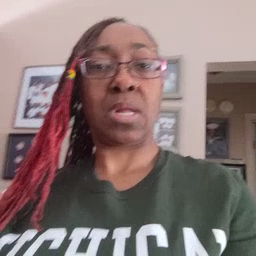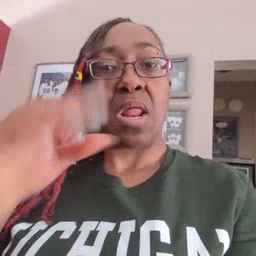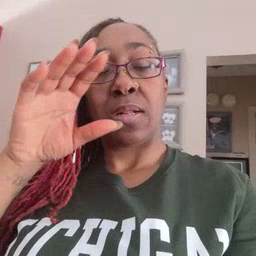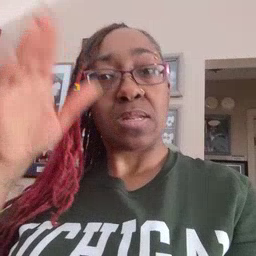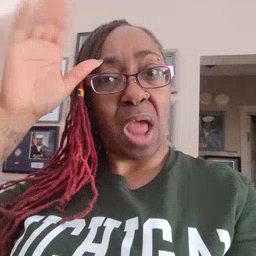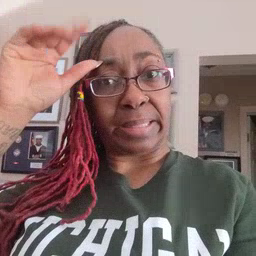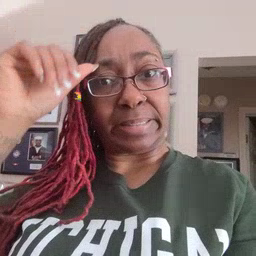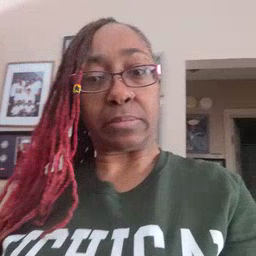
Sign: donkey